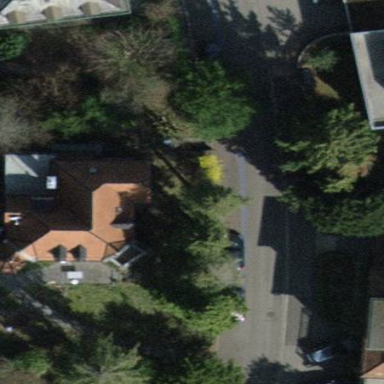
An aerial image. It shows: Detached building.